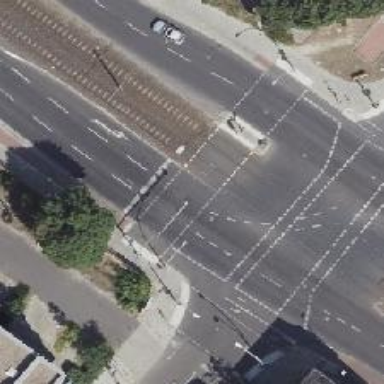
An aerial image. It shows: Crossing with traffic signals.